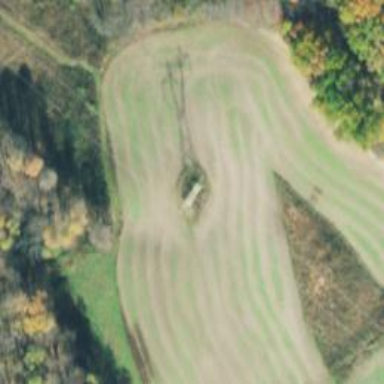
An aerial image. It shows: Lattice structure tower used for power transmission.